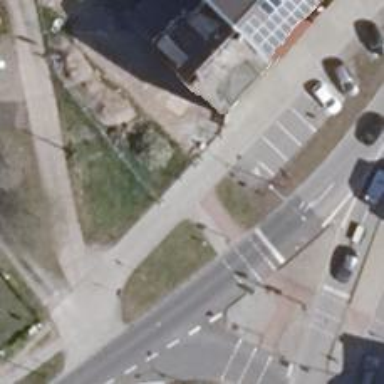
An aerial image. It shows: Paved living street with perpendicular parking on the left side.